Question: I am coding a Googlemap Locator system showing your friends, similar to what Apple does with find my friends, However the markers on this system need to have the users profile images as per the visual below.
I am using <URL> jQuery plugin for the integration which is really just a simple way to integrate the googlemap, but has all the functionality of the API.
I have been reading the documentation for both the plugin and the Google API, however can't seem to pinpoint any way I can do this, I have seen this type of functionality before, so I'm sure it must be possible somehow. Any help on a way I can do this using gmap3 would be much appreciated.
Thanks in Advance

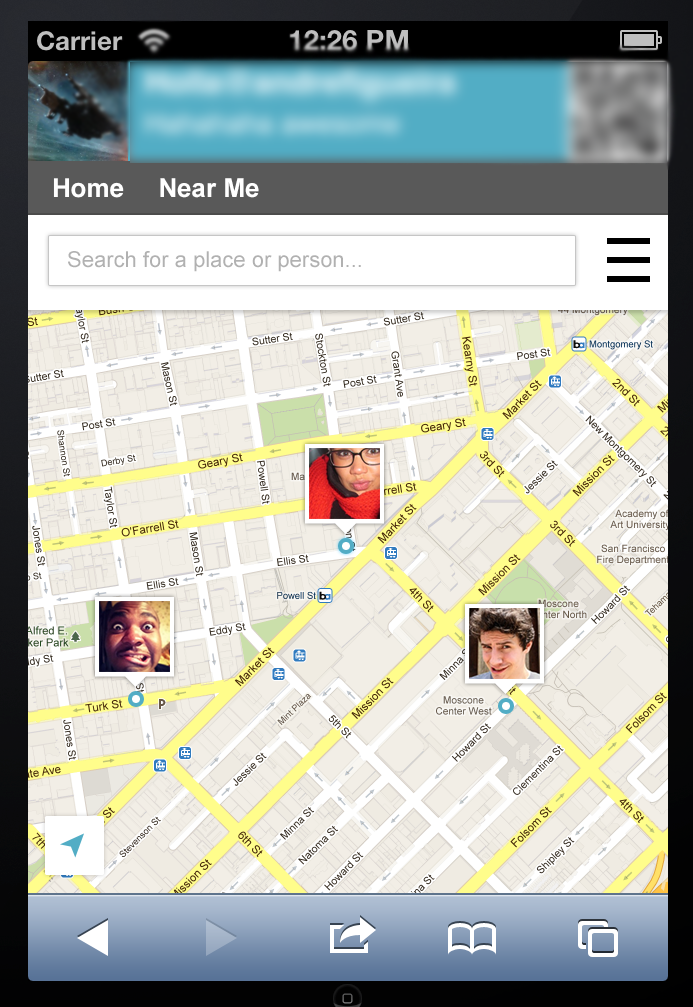
Answer: I found that I have a solution by using the shadow property for the back pointer and icon for the actual profile image. If that helps anyone else.